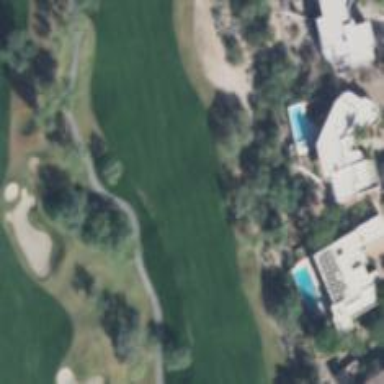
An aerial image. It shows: Pathway for golfing.